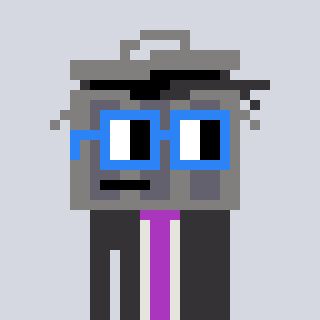
a pixel art character with square blue glasses, a trashcan-shaped head and a grayscale-colored body on a cool background